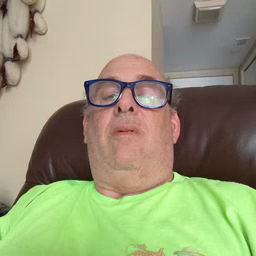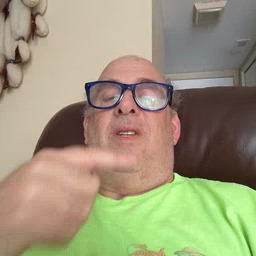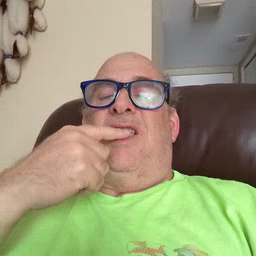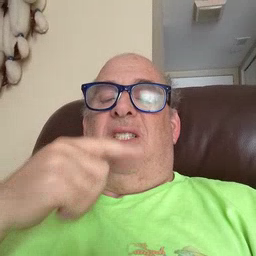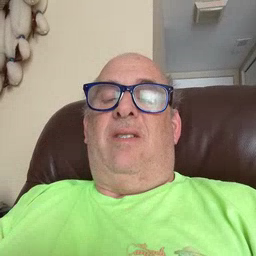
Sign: tooth